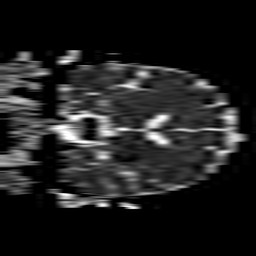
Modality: ADC
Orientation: coronal
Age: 62
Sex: male
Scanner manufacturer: philips
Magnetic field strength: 1.5 T
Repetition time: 3.506 s
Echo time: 0.07078 s